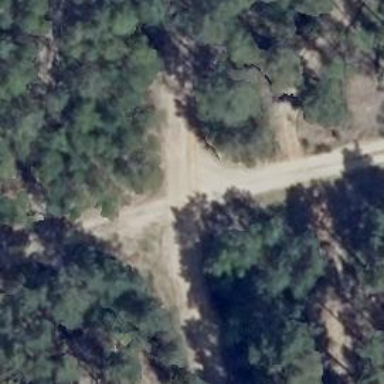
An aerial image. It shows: Sandy track road with grade 4 track type.